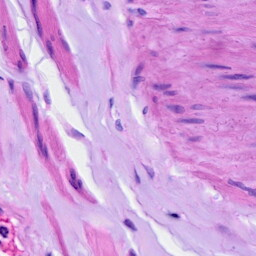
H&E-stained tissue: Ovarian